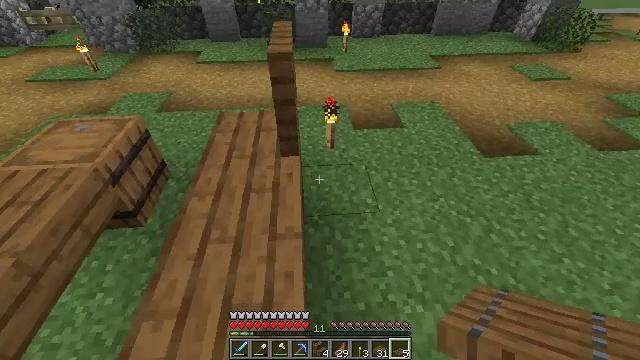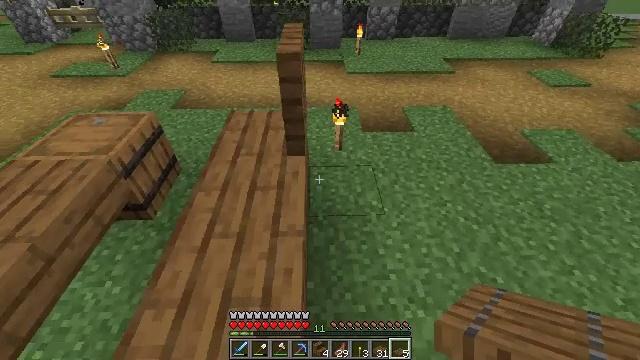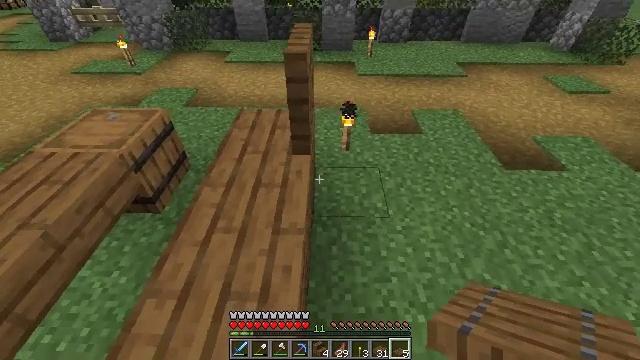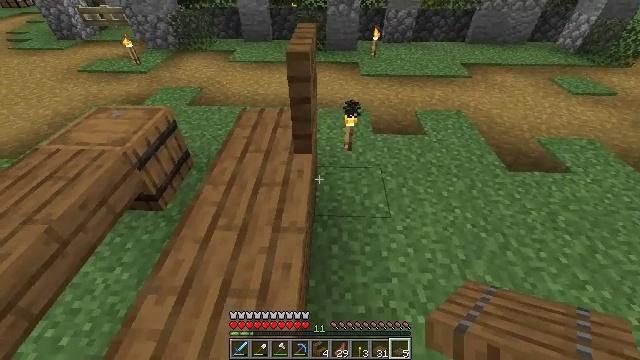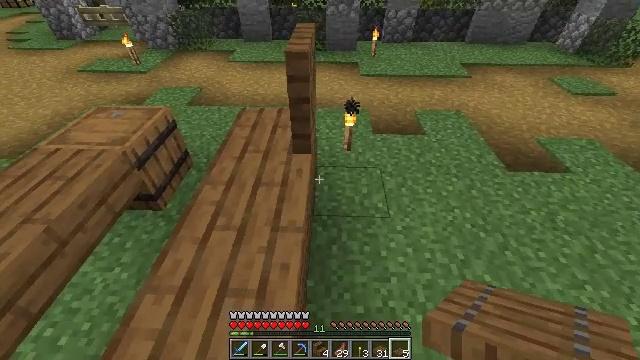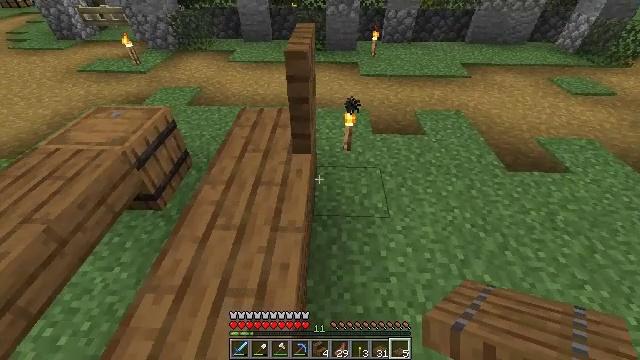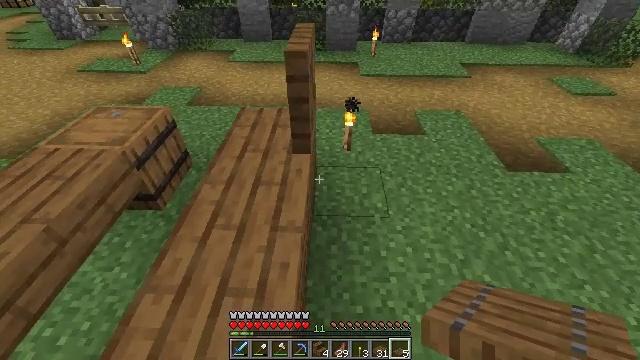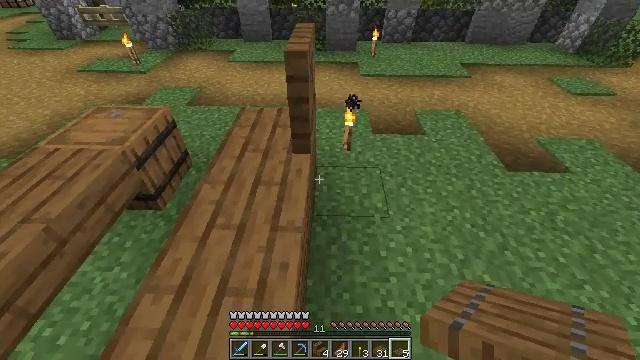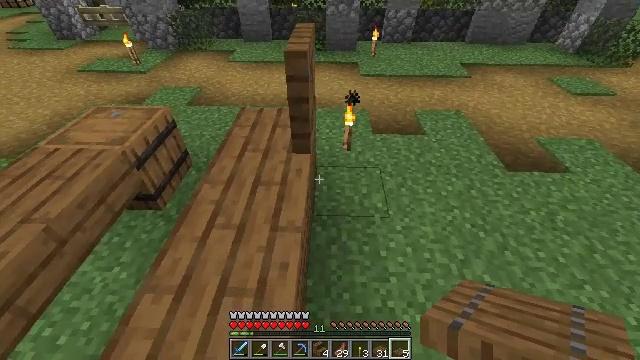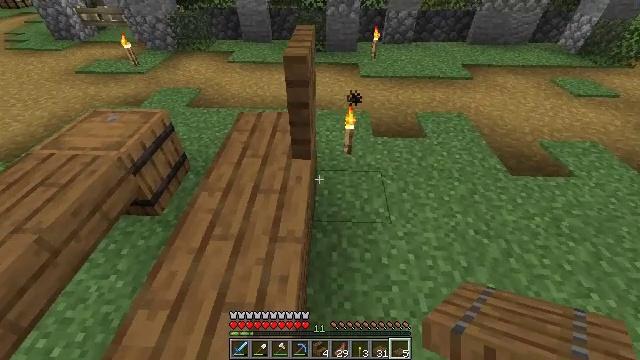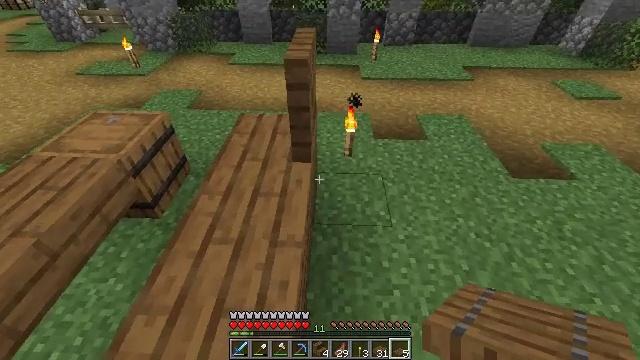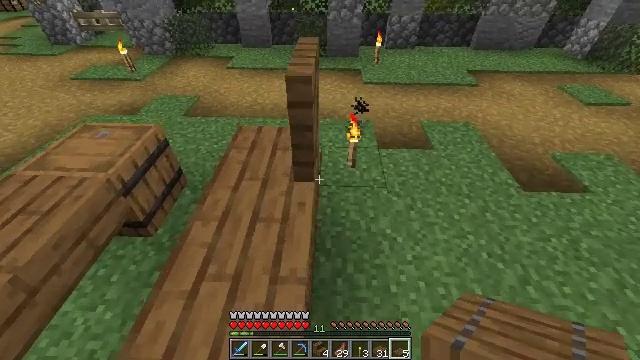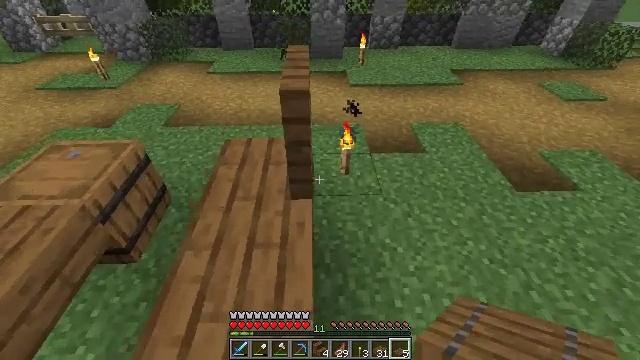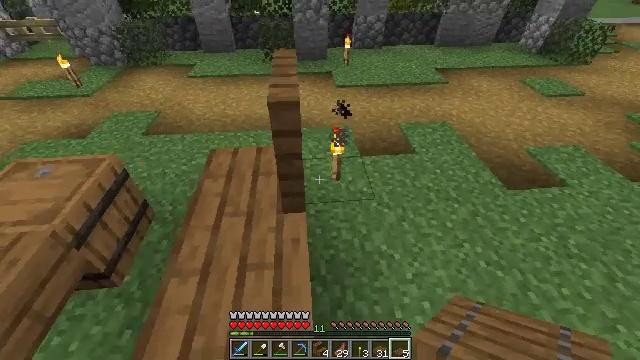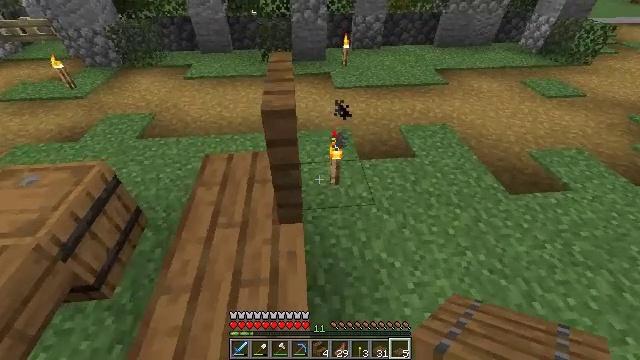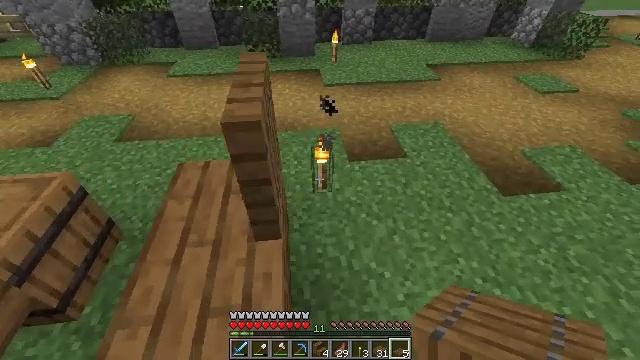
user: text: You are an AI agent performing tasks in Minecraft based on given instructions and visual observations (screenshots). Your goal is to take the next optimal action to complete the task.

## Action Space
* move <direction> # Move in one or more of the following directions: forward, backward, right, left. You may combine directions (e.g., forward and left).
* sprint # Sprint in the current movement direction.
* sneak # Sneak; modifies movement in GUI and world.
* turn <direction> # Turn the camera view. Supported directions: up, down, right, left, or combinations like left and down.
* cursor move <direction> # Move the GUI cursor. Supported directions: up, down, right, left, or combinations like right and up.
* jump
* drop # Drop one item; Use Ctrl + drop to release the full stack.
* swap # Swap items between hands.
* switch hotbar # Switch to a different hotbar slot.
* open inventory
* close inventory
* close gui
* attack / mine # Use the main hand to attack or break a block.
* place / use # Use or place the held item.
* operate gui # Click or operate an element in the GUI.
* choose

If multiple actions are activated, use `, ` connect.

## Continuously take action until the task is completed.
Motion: motion action
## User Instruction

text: Break the spruce trapdoor from a structure.
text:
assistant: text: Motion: turn left
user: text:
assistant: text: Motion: turn left
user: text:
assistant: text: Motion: no_op
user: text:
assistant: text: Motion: no_op
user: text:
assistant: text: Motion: no_op
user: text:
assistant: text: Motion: no_op
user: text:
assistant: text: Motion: no_op
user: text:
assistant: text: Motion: no_op
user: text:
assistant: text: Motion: move forward
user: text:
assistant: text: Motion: move forward
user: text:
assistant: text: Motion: move forward and move left
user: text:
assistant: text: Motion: move forward and move left, turn right
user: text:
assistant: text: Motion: move forward and move left, turn right
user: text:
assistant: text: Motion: move forward and move right
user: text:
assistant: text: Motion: move forward and move right, turn right and down
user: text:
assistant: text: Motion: move right, turn right and down
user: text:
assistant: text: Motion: move right, turn down
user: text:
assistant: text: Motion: no_op
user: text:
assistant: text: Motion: turn left
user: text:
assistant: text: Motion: turn left
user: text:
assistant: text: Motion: turn left
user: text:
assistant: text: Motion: turn left
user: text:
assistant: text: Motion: turn left and up
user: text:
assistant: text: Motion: turn left
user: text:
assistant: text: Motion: no_op
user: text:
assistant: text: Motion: no_op
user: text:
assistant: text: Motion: no_op
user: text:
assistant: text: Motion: no_op
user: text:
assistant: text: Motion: no_op
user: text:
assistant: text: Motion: no_op